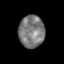
Tissue: skin
Cell type: Fibroblasts
Senescence score: 0.7048
Nuclear area (px): 811
Mean DAPI intensity: 122.27